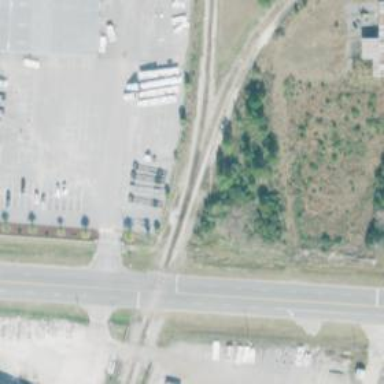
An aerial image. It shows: Railway spur service.